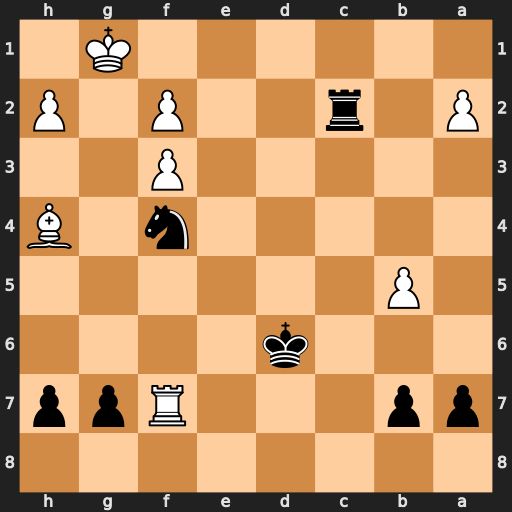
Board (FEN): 8/pp3Rpp/3k4/1P6/5n1B/5P2/P1r2P1P/6K1
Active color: b
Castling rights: -
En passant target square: -
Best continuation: Rc1#